Interaction volume radius: 10 \u00c5
Interaction volume height: 35 \u00c5
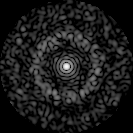
Disorder parameter: 0.8245